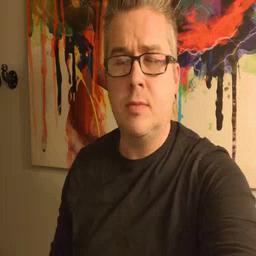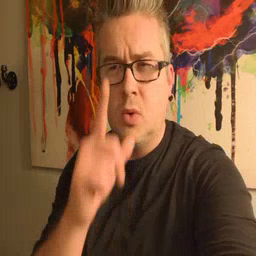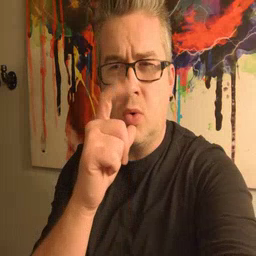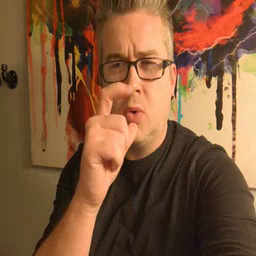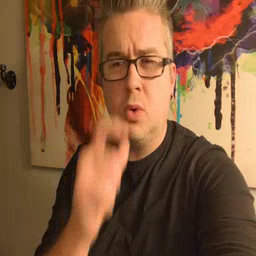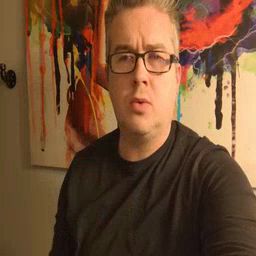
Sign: who